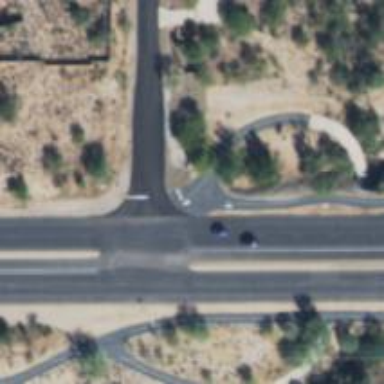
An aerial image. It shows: Unmarked road crossing.